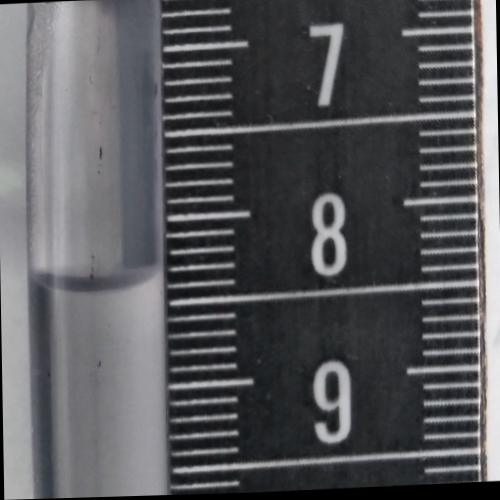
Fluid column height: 8.3 cm